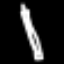
Label: pencil